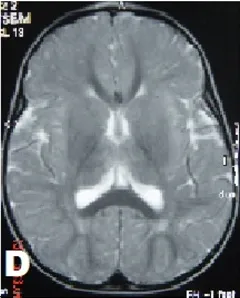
(D): Axial T2-weighted image through basal ganglia shows putamen, globus pallidus and thalamus were not involved.
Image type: radiology (mri)